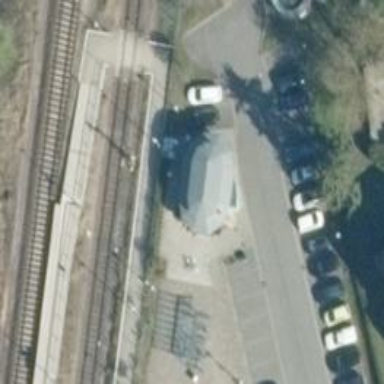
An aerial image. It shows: Restaurant.